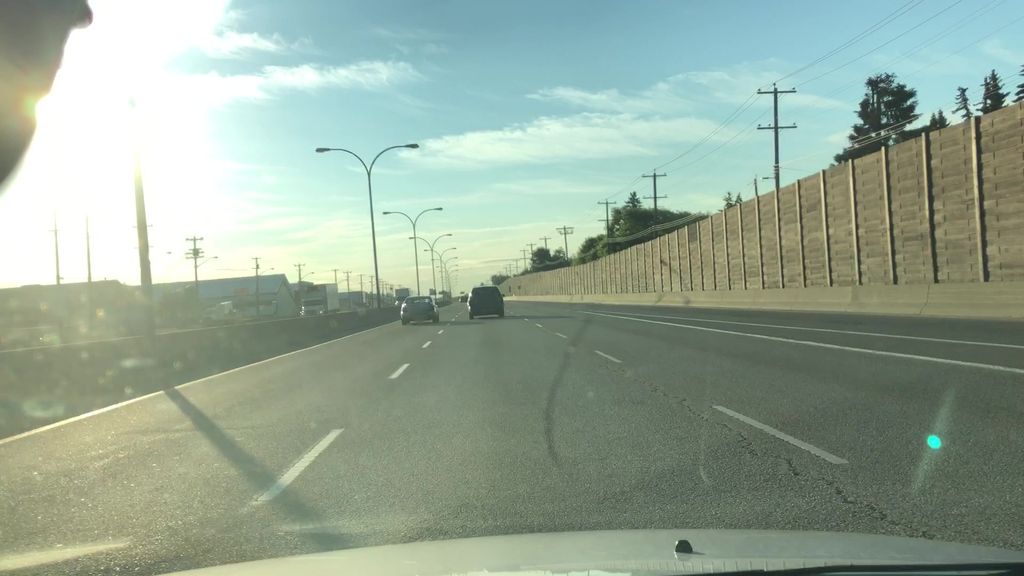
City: edmonton